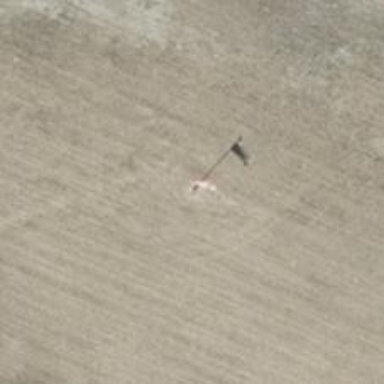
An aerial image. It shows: Windsock at the airport.